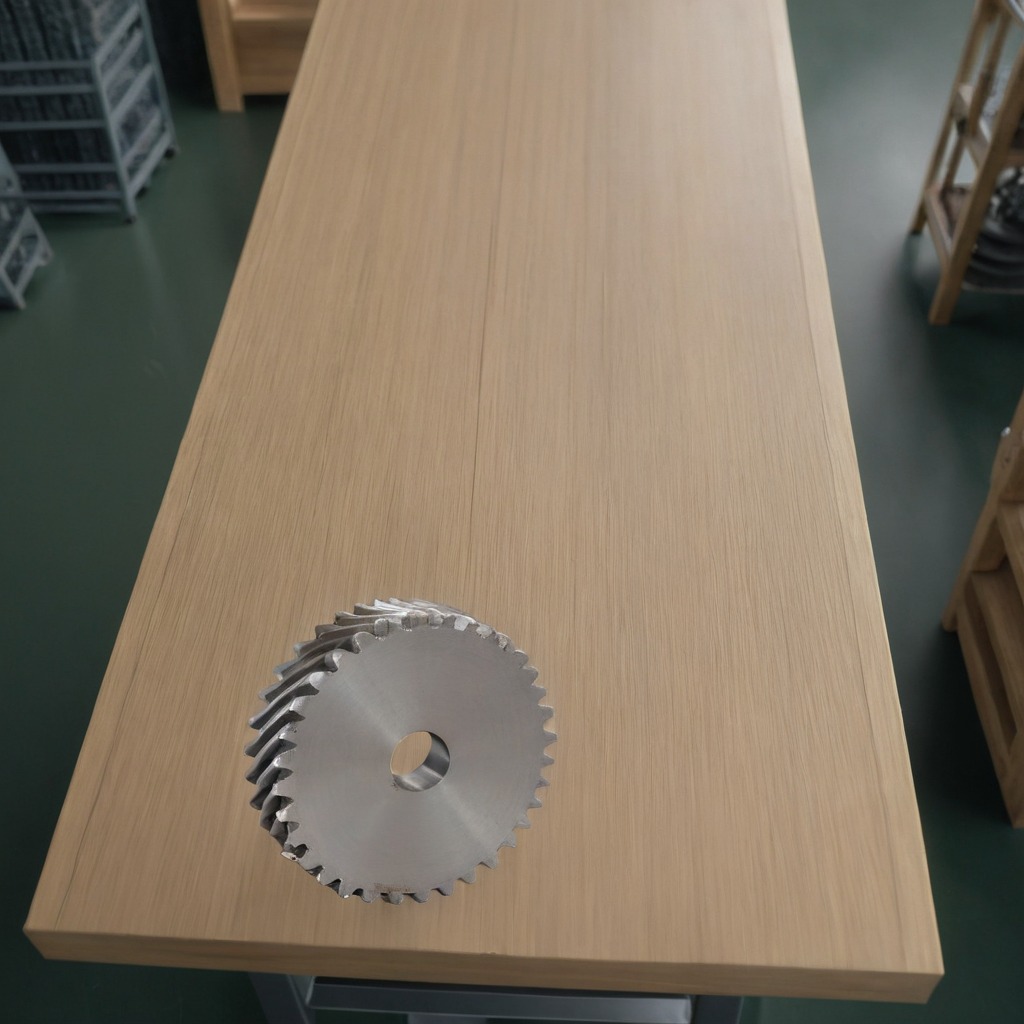
A steel gear with teeth is lying on the workbench inside a coastal fishing gear workshop.